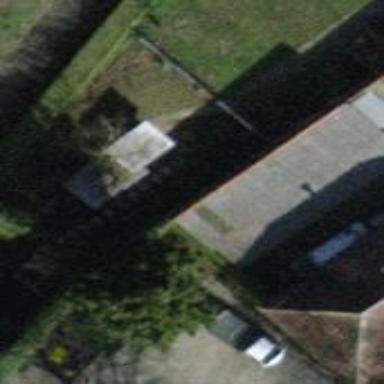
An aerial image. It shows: View of roof of building.